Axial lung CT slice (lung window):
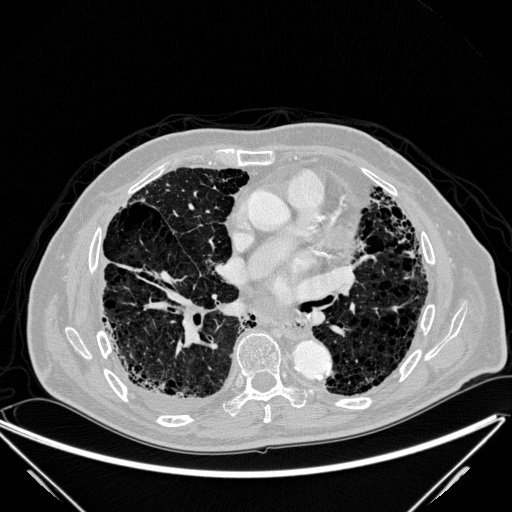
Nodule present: no